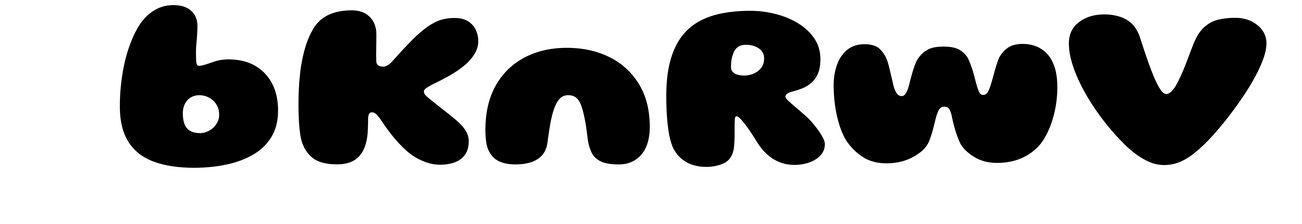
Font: Gluten_ExtraBold